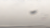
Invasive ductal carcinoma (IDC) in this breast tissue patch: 0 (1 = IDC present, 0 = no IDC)